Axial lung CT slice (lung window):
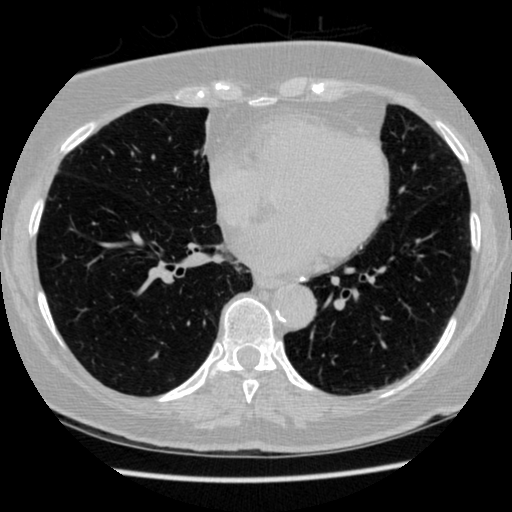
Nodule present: no